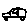
Label: car